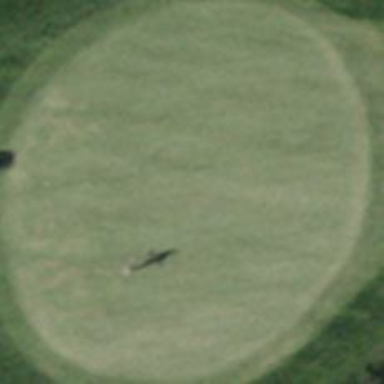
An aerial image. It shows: Picturesque green golfing area with grass land use.